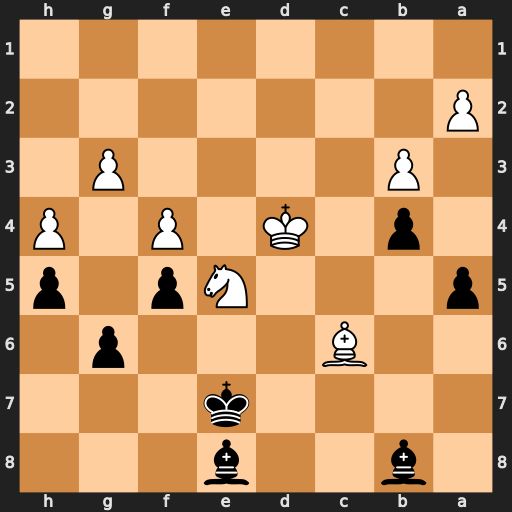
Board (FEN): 1b2b3/4k3/2B3p1/p3Np1p/1p1K1P1P/1P4P1/P7/8
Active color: b
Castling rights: -
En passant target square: -
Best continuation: Bxe5+ fxe5 Bxc6